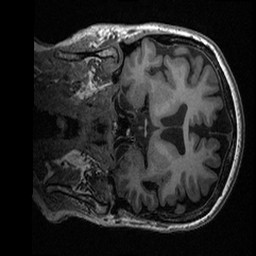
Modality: T1w
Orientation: coronal
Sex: female
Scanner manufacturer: ge
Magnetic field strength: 3 T
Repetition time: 0.0064 s
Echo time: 0.00281 s